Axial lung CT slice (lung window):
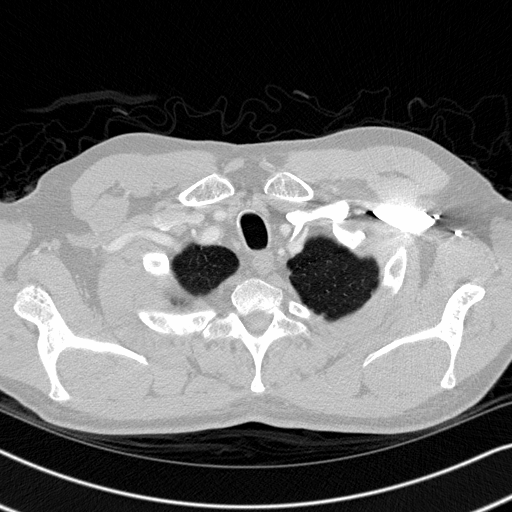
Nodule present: no